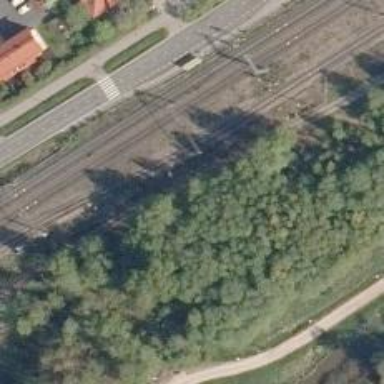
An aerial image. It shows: Rail siding with electrified contact lines.